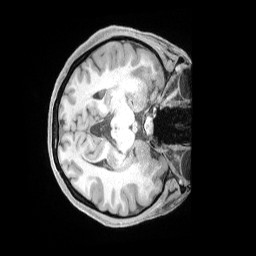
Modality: T1w
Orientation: axial
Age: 35
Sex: female
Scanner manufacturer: siemens
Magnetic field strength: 3 T
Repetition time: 2 s
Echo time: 0.00211 s